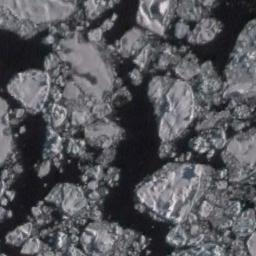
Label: sea_ice